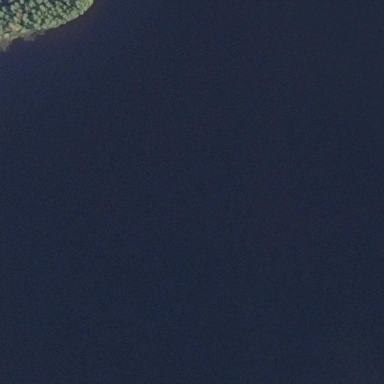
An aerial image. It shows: Beautiful lake surrounded by nature.